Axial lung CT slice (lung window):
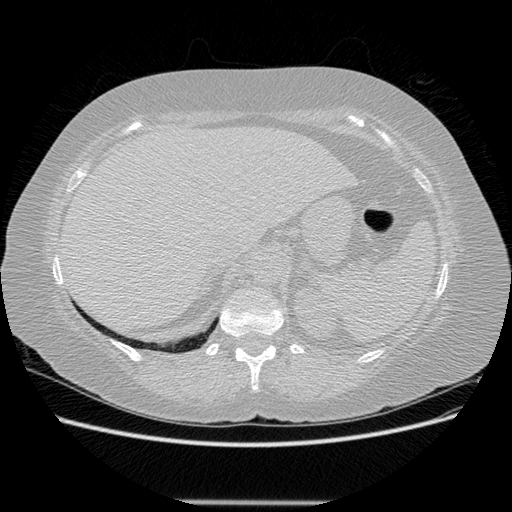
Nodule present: no